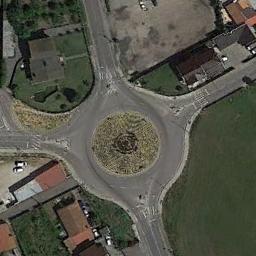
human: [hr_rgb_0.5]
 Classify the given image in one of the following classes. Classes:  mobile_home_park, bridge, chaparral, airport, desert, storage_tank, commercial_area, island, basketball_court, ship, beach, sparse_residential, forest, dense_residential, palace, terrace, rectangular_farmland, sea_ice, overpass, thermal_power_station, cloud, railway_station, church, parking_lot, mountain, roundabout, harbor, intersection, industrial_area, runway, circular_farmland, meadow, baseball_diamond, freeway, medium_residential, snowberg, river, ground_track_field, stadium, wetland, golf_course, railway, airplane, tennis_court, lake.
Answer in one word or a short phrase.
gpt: roundabout